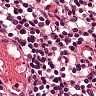
Metastatic tissue present: no